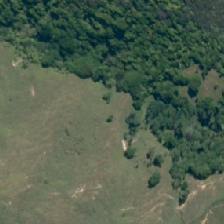
Land cover: high_producing_grassland